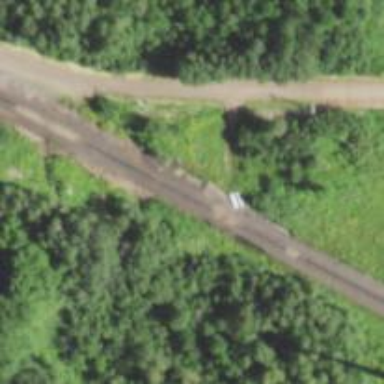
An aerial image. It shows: Abandoned railway.